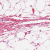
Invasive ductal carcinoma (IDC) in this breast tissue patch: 0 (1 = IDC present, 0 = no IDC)